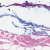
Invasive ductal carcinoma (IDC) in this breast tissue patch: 0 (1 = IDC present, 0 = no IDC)